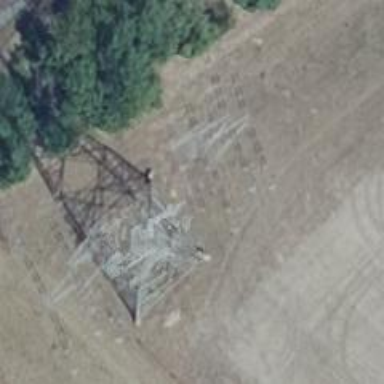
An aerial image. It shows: Three power lines with cables.